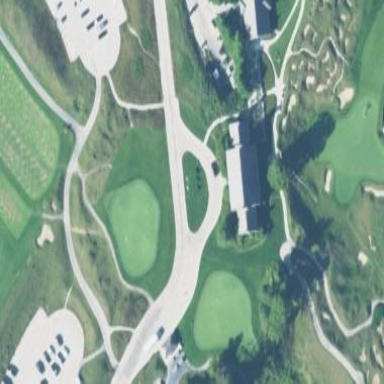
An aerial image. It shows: Rough grass area on golf course.